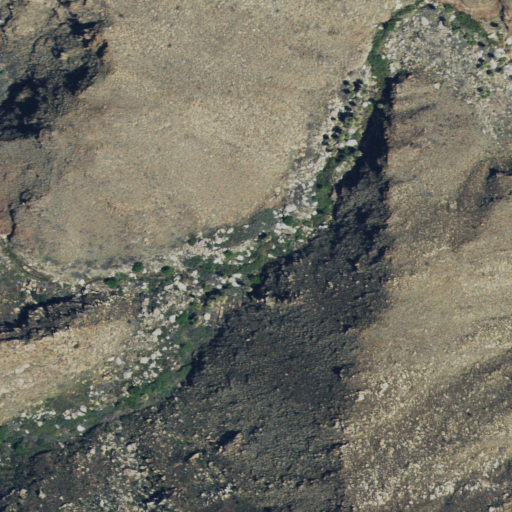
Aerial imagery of valley in California named South Fork Borrego Palm Canyon containing shrub and grassland